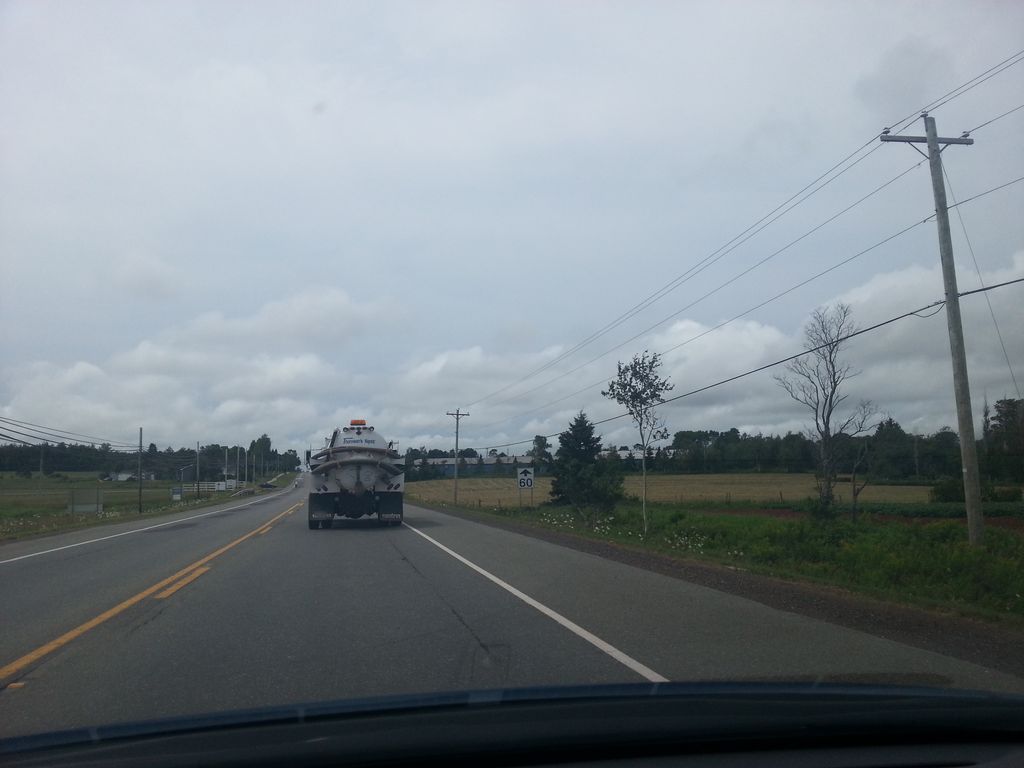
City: charlottetown